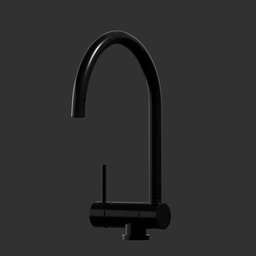
Label: appliances